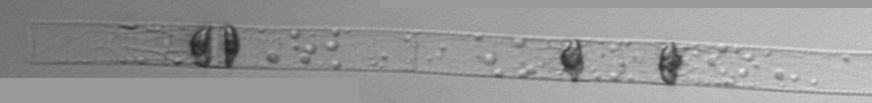
Label: Dactyliosolen_blavyanus